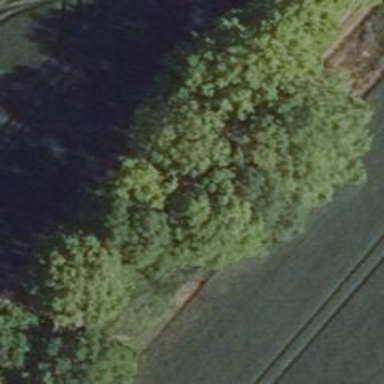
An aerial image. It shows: Row of trees in natural setting.